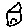
Label: house